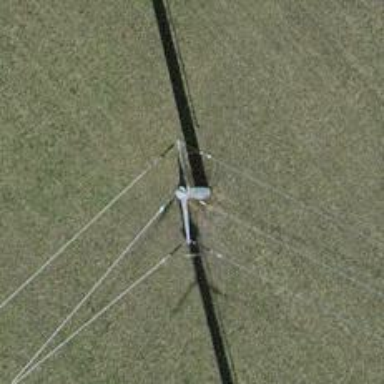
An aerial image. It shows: Tower supporting overhead line endpoint.